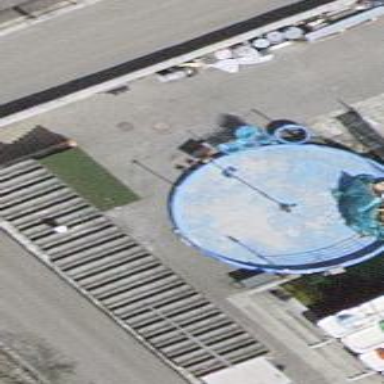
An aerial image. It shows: Swimming pool located in leisure land.